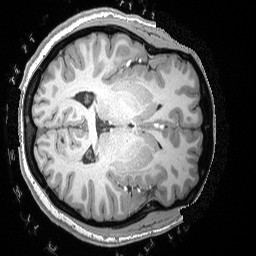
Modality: T1w
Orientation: axial
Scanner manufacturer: siemens
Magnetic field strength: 3 T
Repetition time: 2.53 s
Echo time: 0.00169 s